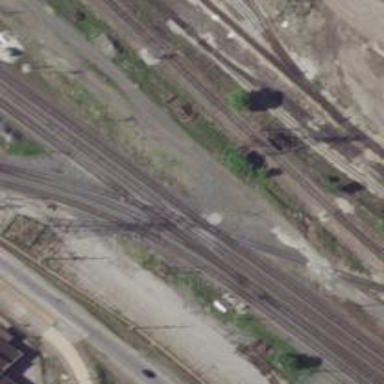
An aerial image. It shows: Railway crossing.